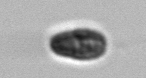
Label: Pseudochattonella_farcimen